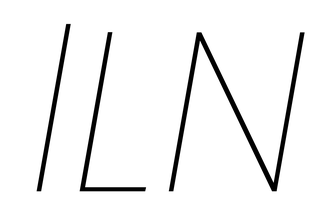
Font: Poppins-ThinItalic